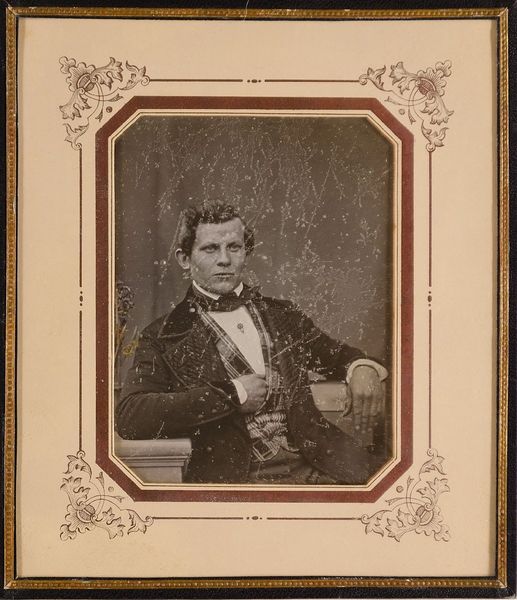
Titel: Unbekannter Mann
Künstler: Johann Anton Völlner
Standort: Hamburg
Institution: Museum für Kunst und Gewerbe Hamburg
Schlagwörter: mann, gesten, portrait, figur, foto, fotografie, photographie, photo, lichtbild, daguerreotypie, bildwerke, angewandte und bildende kunst, hessische systematik, porträt, armhaltungen, porträtfotografie, porträtphotographie, hüftbild